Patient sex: F
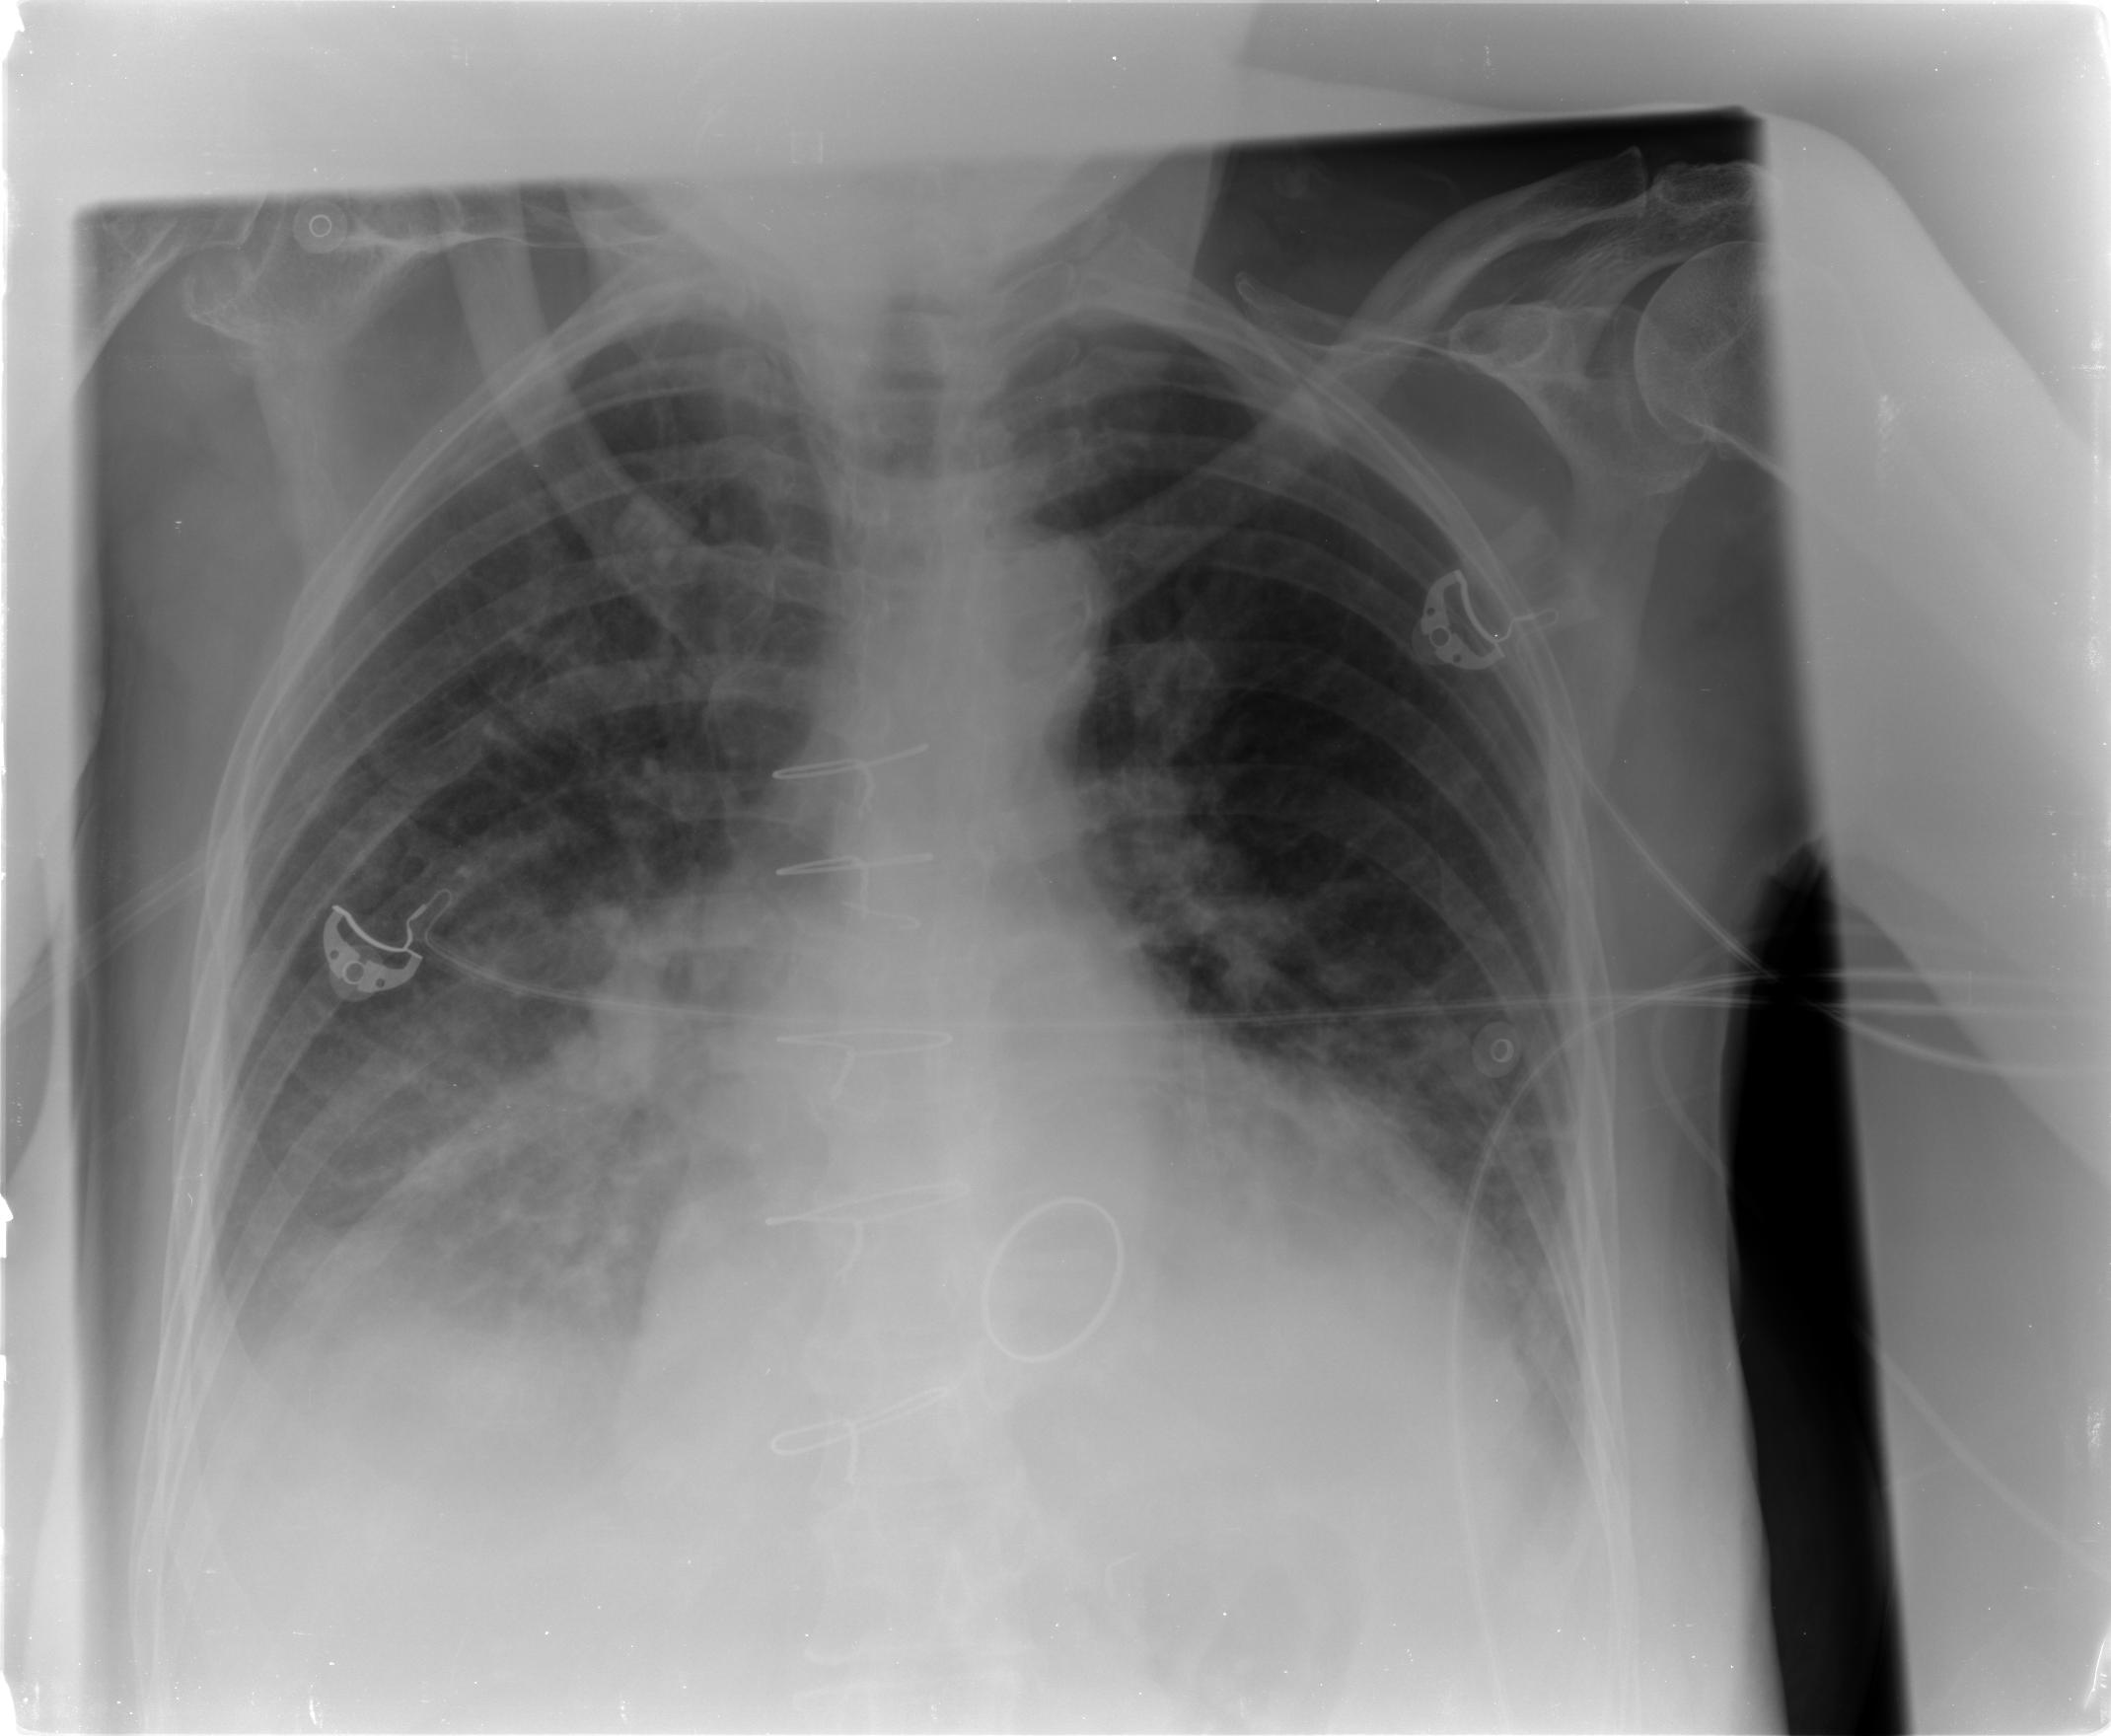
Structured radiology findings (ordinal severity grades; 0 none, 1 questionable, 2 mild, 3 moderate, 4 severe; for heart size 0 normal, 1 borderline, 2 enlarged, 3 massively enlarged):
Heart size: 2
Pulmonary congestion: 2
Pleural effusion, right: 2
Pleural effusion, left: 2
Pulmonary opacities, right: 2
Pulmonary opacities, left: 1
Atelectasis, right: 3
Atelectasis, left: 2